Aerial crown-view tile of a tropical tree (Barro Colorado Island, Panama), acquired 20240918:
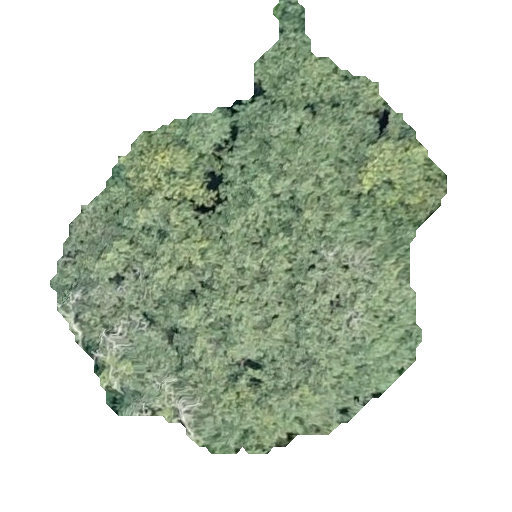
Species: Apeiba membranacea
GBIF accepted scientific name: Apeiba membranacea
Crown area: 171.702 m²